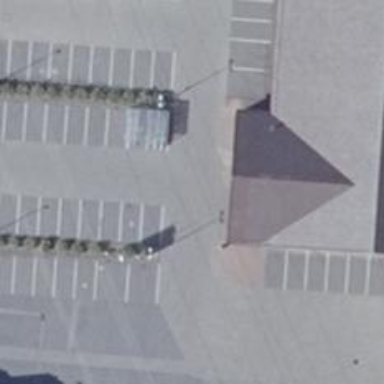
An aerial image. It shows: Road serving as parking aisle.